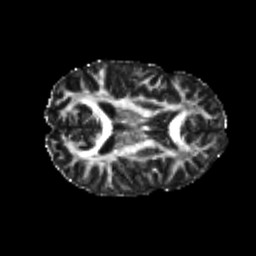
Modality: FA
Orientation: axial
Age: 24
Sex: female
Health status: healthy
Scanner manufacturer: philips
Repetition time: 7.389 s
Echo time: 0.08599 s